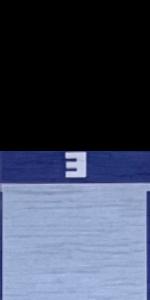
Label: Empty